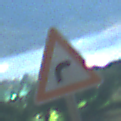
Verkehrszeichen: KurveRechts
Umgebung: Outdoor, Nature
Tageszeit: Night
Wetter: PartlyCloudy
Licht: Natural
Jahreszeit: NotSpecified
Kontrast: HighContrast